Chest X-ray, AP view. Patient: 52 years old, sex M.
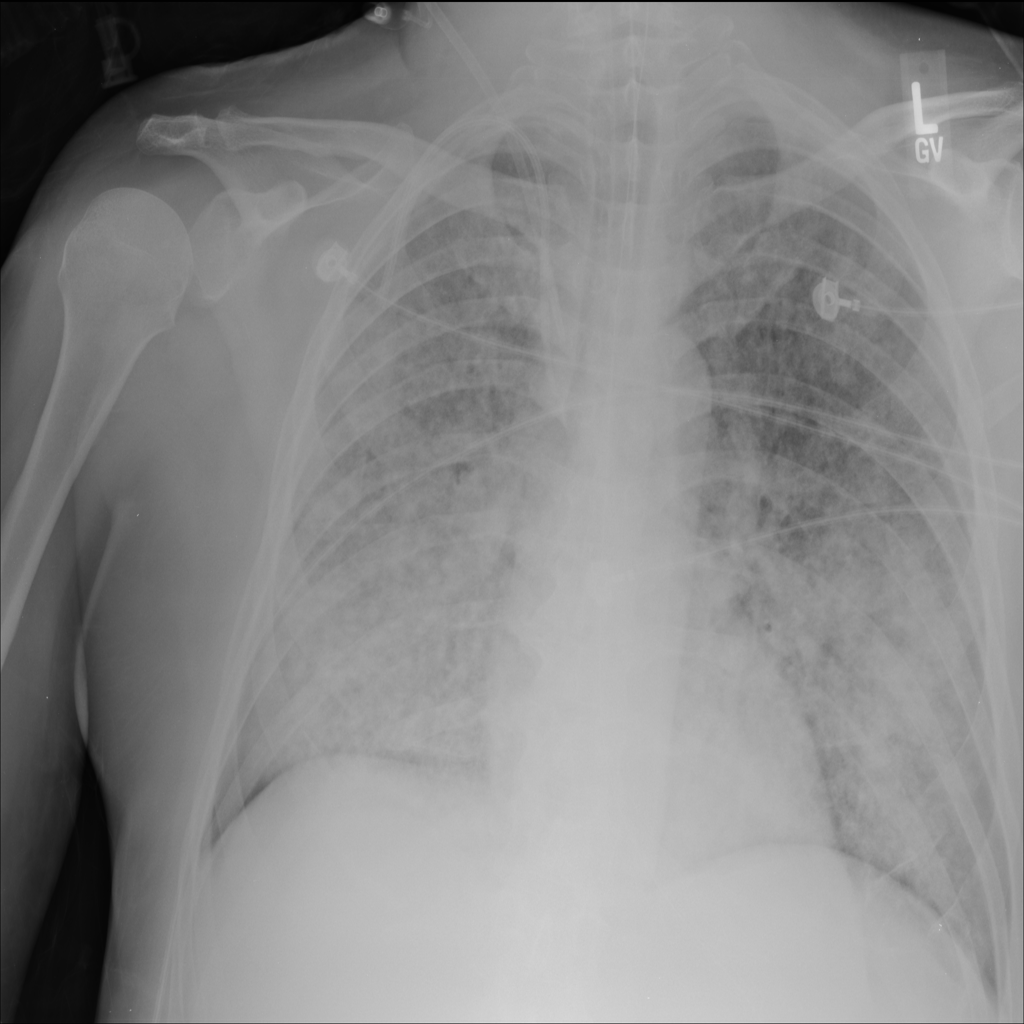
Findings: Consolidation, Infiltration, Nodule